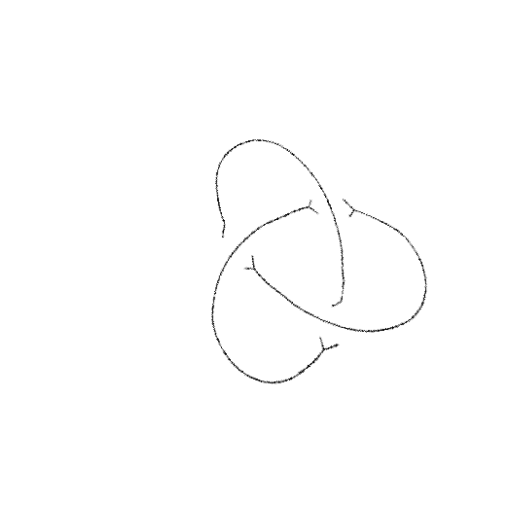
Crossing number: 3